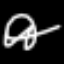
Label: squiggle